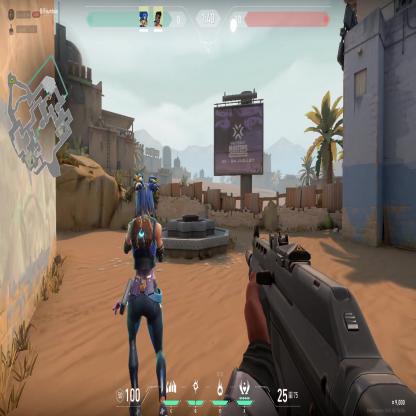
Label: teammate